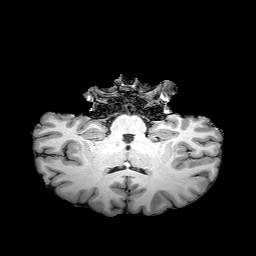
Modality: T1w
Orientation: sagittal
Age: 49
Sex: female
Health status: healthy